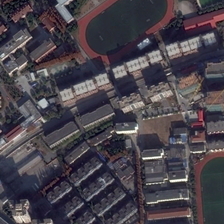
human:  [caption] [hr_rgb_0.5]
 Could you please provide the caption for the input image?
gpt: many buildings and some green trees are in a school with two playgrounds .

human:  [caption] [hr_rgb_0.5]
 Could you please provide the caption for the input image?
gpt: many buildings and some green trees are in a school with two playgrounds .

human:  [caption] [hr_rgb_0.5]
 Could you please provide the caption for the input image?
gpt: many buildings and some green trees are in a school with two playgrounds .

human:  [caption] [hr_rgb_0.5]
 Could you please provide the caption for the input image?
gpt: many buildings and some green trees are in a school with two playgrounds .

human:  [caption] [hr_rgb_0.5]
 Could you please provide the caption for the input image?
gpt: many buildings and some green trees are in a school with two playgrounds .